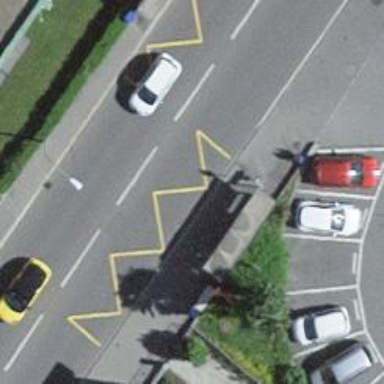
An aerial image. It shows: Bus stop with sheltered platform for public transport.